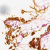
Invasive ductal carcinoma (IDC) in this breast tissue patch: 0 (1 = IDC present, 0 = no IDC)